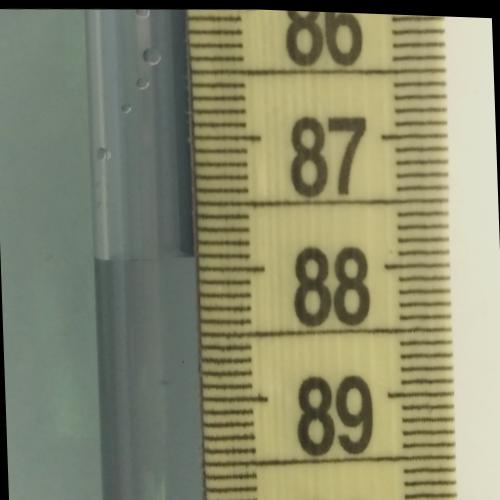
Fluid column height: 87.9 cm